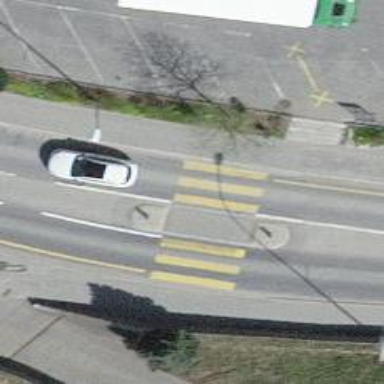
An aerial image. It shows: Uncontrolled zebra crossing with marked island on the road.